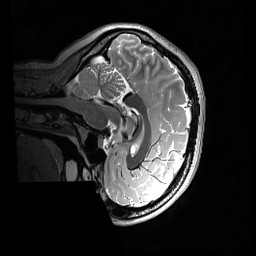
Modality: T2w
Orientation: sagittal
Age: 19
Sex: female
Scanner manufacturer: siemens
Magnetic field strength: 3 T
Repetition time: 3.2 s
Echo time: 0.566 s